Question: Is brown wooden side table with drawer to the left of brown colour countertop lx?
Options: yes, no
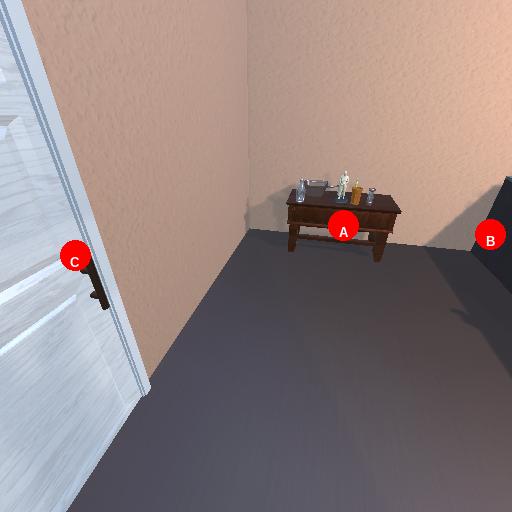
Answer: yes